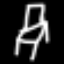
Label: chair